Question: Here is the extract of my code that display the excel entries and stores into array .
The logic is first, detect which entry is invalid , mark it down, then for other valid entry, check whether it is duplicate, if it is, mark it down.
Eventually , scan through the whole sheet again, retrieve all the entries that is not in that two list. (duplicate or invalid)
The problems of it are:
1) When i display the table, although it can display but it warns me that "
datatables warning:Request unknown parameter '0' from the data source for row 0"
2) When i store into array, it can only store for the first line of row
So , i would like to know are there any mistake in my looping logic? and had i used the PHPEXCEL to read spreadsheet in a correct way? Thank you.
'''
$reader = PHPExcel_IOFactory::createReader($readerType);
$PHPExcel = $reader->load($file);
$sheet = $PHPExcel->getSheet(0);
$highestRow = $sheet->getHighestRow();
$highestColumn = PHPExcel_Cell::columnIndexFromString($sheet->getHighestColumn());
$pattern="/^[\w-]+(?:\.[\w-]+)*@(?:[\w-]+\.)+[a-zA-Z]{2,7}$/";
for ($row = 1; $row <= $highestRow; $row++){
for ($head = 0; $head < $highestColumn; $head++){
$testMail = $sheet->getCellByColumnAndRow($head, $row)->getValue();
if (preg_match($pattern,$testMail))
$mailColumn=$head;
}}
if(!isset($mailColumn))
{die('No email column detected, please check your file and import again.');}
$invaild[] = NULL ;
$email[] = NULL ;
$duplicate[] = NULL ;
for ($row = 1; $row <= $highestRow; $row++) {
for ($y = 0; $y < $highestColumn; $y++) {
$val = $sheet->getCellByColumnAndRow($y, $row)->getValue();
if ($y == $mailColumn && !preg_match($pattern,$val))
{$invaild[]=$row;}
elseif ($y == $mailColumn && in_array($val,$email))
{$duplicate[]=$val;
$duplicate[]=$row;}
//elseif (!in_array($row,$duplicate) && !in_array($row,$invaild) )
//{echo $val;}
if ($y == $mailColumn)
{$email[]=$val;
$email=array_unique($email);}
}
}
$invaild=array_unique($invaild);
foreach ($invaild as $c)
{echo $c;}
echo "<br>";
foreach ($duplicate as $d)
{echo $d;}
?>
<div id="stylized" class="view">
<h1><?echo $file.' Result';?></h1>
<p>Import from spreadsheet files</p>
<div id="container">
<table cellpadding="0" cellspacing="0" border="0" class="display" id="viewImport">
<thead>
<tr>
<?
for ($head = 0; $head < $highestColumn; $head++){
if ($head==$mailColumn)
echo "<th field='col'$head> Email address </th>";
else
echo "<th field='col'$head> Unname coloum $head </th>";
}
?>
</tr>
</thead>
<?
for ($row = 1; $row <= $highestRow; $row++) {
echo "<tr>";
for ($y = 0; $y < $highestColumn; $y++) {
if (!in_array($row,$duplicate) && !in_array($row,$invaild)){
$val = $sheet->getCellByColumnAndRow($y, $row)->getValue();
echo "<td>";
if (!$val)
echo "-";
else
echo $val;
echo "</td>";}
}
echo "</tr>";
}
?>
</table>
</div>
I work on this these day but still get this display error thank you
![enter image description here][1]
'''

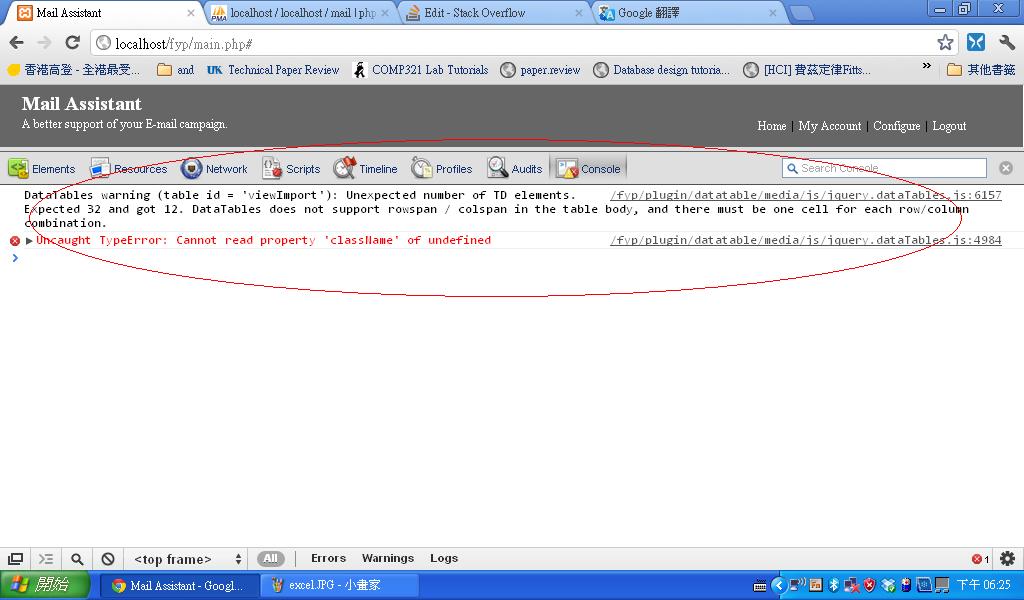
Answer: Here is my tried code that uses ur logic.. I have passed excel file.(test.xlsx)
'''
<?php
/** PHPExcel */
include_once('PHPExcel.php');
/** PHPExcel_Writer_Excel2007 */
include_once('PHPExcel/Writer/Excel2007.php');
include_once('PHPExcel/Reader/Excel2007.php');
//$objPHPExcel = new PHPExcel();
$file = 'test.xlsx';
$readerType = 'Excel2007';
$reader = PHPExcel_IOFactory::createReader($readerType);
$PHPExcel = $reader->load($file);
$sheet = $PHPExcel->getSheet(0);
$highestRow = $sheet->getHighestRow();
$highestColumn = PHPExcel_Cell::columnIndexFromString($sheet->getHighestColumn());
$pattern="/^[\w-]+(?:\.[\w-]+)*@(?:[\w-]+\.)+[a-zA-Z]{2,7}$/";
for ($row = 1; $row <= $highestRow; $row++){
for ($head = 0; $head < $highestColumn; $head++){
$testMail = $sheet->getCellByColumnAndRow($head, $row)->getValue();
if (preg_match($pattern,$testMail))
$mailColumn=$head;
}}
if(!isset($mailColumn))
{die('No email column detected, please check your file and import again.');}
$invaild[] = NULL ;
$email[] = NULL ;
$duplicate[] = NULL ;
for ($row = 1; $row <= $highestRow; $row++) {
for ($y = 0; $y < $highestColumn; $y++) {
$val = $sheet->getCellByColumnAndRow($y, $row)->getValue();
if ($y == $mailColumn && !preg_match($pattern,$val))
{$invaild[]=$row;}
elseif ($y == $mailColumn && in_array($val,$email))
{$duplicate[]=$val;
$duplicate[]=$row;}
//elseif (!in_array($row,$duplicate) && !in_array($row,$invaild) )
//{echo $val;}
if ($y == $mailColumn)
{$email[]=$val;
$email=array_unique($email);}
}
}
$invaild=array_unique($invaild);
/*foreach ($invaild as $c)
{echo $c;}
echo "<br>";
foreach ($duplicate as $d)
{echo $d;}*/
?>
<div id="stylized" class="view">
<h1><?php echo $file.' Result';?></h1>
<p>Import from spreadsheet files</p>
<div id="container">
<table cellpadding="0" cellspacing="0" border="0" class="display" id="viewImport">
<thead>
<tr>
<?php
for ($head = 0; $head < $highestColumn; $head++){
if ($head==$mailColumn)
echo "<th field='col' $head> Email address </th>";
else
echo "<th field='col' $head> Unname coloum $head </th>";
}
?>
</tr>
</thead>
<?php
for ($row = 1; $row <= $highestRow; $row++) {
//Here I have added condition
if (!in_array($row,$duplicate) && !in_array($row,$invaild)){
echo "<tr>";
}
for ($y = 0; $y < $highestColumn; $y++) {
if (!in_array($row,$duplicate) && !in_array($row,$invaild)){
$val = $sheet->getCellByColumnAndRow($y, $row)->getValue();
echo "<td>";
if (!$val)
echo "-";
else
echo $val;
echo "</td>";}
}
//Here I have added condition
if (!in_array($row,$duplicate) && !in_array($row,$invaild)){
echo "</tr>";
}
}
?>
</table>
</div>
'''
Here is source of the output.
'''
<div id="stylized" class="view">
<h1>test.xlsx Result</h1>
<p>Import from spreadsheet files</p>
<div id="container">
<table cellpadding="0" cellspacing="0" border="0" class="display" id="viewImport">
<thead>
<tr>
<th field='col' 0> Unname coloum 0 </th><th field='col' 1> Unname coloum 1 </th><th field='col' 2> Unname coloum 2 </th><th field='col' 3> Unname coloum 3 </th><th field='col' 4> Unname coloum 4 </th><th field='col' 5> Unname coloum 5 </th><th field='col' 6> Email address </th> </tr>
</thead>
<tr><td>1</td><td>REP_10072011_1</td><td>Project </td><td>N/A</td><td>Me</td><td>TEST1</td><td>kamal.joshi@mail.com</td></tr><tr><td>2</td><td>TEST</td><td>Test</td><td>Te</td><td>TEE</td><td>TEST</td><td>joshi.kamal@mail.com</td></tr>
</table>
</div>
'''
Well I have tried dataTable jQuery Plugin and its working perfectly..
Have a look at the link <URL>

My suggestion : please go thru your jquery dataTables plugin integration. Make sure that you are including required jquery in your output page of excel sheet with matching class or id selector like
'''
$(document).ready(function() {
$('#viewImport').dataTable();
} );
'''
Edit : Check this out...
'''
<?php
/** PHPExcel */
include_once('PHPExcel.php');
/** PHPExcel_Writer_Excel2007 */
include_once('PHPExcel/Writer/Excel2007.php');
include_once('PHPExcel/Reader/Excel2007.php');
//$objPHPExcel = new PHPExcel();
$file = 'test.xlsx';
$readerType = 'Excel2007';
$reader = PHPExcel_IOFactory::createReader($readerType);
$PHPExcel = $reader->load($file);
$sheet = $PHPExcel->getSheet(0);
$highestRow = $sheet->getHighestRow();
$highestColumn = PHPExcel_Cell::columnIndexFromString($sheet->getHighestColumn());
$pattern="/^[\w-]+(?:\.[\w-]+)*@(?:[\w-]+\.)+[a-zA-Z]{2,7}$/";
for ($row = 1; $row <= $highestRow; $row++){
for ($head = 0; $head < $highestColumn; $head++){
$testMail = $sheet->getCellByColumnAndRow($head, $row)->getValue();
if (preg_match($pattern,$testMail))
$mailColumn=$head;
}}
if(!isset($mailColumn))
{die('No email column detected, please check your file and import again.');}
$invaild[] = NULL ;
$email[] = NULL ;
$duplicate[] = NULL ;
for ($row = 1; $row <= $highestRow; $row++) {
for ($y = 0; $y < $highestColumn; $y++) {
$val = $sheet->getCellByColumnAndRow($y, $row)->getValue();
if ($y == $mailColumn && !preg_match($pattern,$val))
{$invaild[]=$row;}
elseif ($y == $mailColumn && in_array($val,$email))
{$duplicate[]=$val;
$duplicate[]=$row;}
//elseif (!in_array($row,$duplicate) && !in_array($row,$invaild) )
//{echo $val;}
if ($y == $mailColumn)
{$email[]=$val;
$email=array_unique($email);}
}
}
$invaild=array_unique($invaild);
/*foreach ($invaild as $c)
{echo $c;}
echo "<br>";
foreach ($duplicate as $d)
{echo $d;}*/
?>
<script type="text/javascript" src="jquery.js"></script>
<script type="text/javascript" src="jquery.dataTables.js"></script>
<script type="text/javascript">
$(document).ready(function() {
$('#viewImport').dataTable();
} );
</script>
<div id="stylized" class="view">
<h1><?php echo $file.' Result';?></h1>
<p>Import from spreadsheet files</p>
<div id="container">
<table cellpadding="0" cellspacing="0" border="0" class="display" id="viewImport">
<thead>
<tr>
<?php
for ($head = 0; $head < $highestColumn; $head++){
if ($head==$mailColumn)
echo "<th field='col' $head> Email address </th>";
else
echo "<th field='col' $head> Unname coloum $head </th>";
}
?>
</tr>
</thead>
<?php
for ($row = 1; $row <= $highestRow; $row++) {
if (!in_array($row,$duplicate) && !in_array($row,$invaild)){
echo "<tr>";
}
for ($y = 0; $y < $highestColumn; $y++) {
if (!in_array($row,$duplicate) && !in_array($row,$invaild)){
$val = $sheet->getCellByColumnAndRow($y, $row)->getValue();
echo "<td>";
if (!$val)
echo "-";
else
echo $val;
echo "</td>";}
}
if (!in_array($row,$duplicate) && !in_array($row,$invaild)){
echo "</tr>";
}
}
?>
</table>
</div>
'''